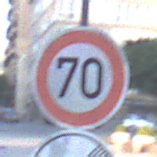
Verkehrszeichen: Geschwindigkeit70
Zusatzzeichen unten: EndeUeberholverbot
Umgebung: Outdoor, Urban
Tageszeit: SunriseSunset
Wetter: PartlyCloudy
Licht: Natural
Jahreszeit: NotSpecified
Kontrast: LowContrast